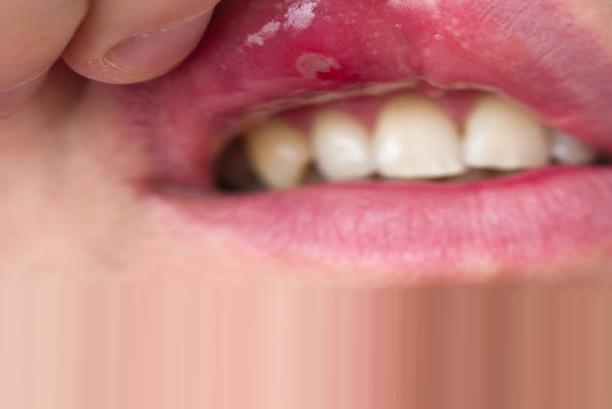
Condition: Mouth Ulcer